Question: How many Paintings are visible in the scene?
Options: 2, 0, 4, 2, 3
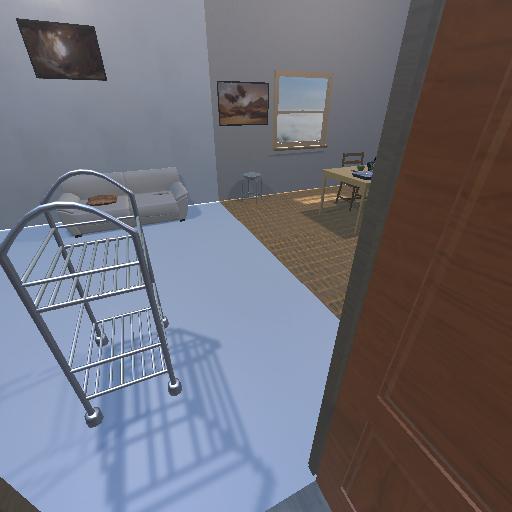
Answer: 2